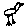
Label: bird